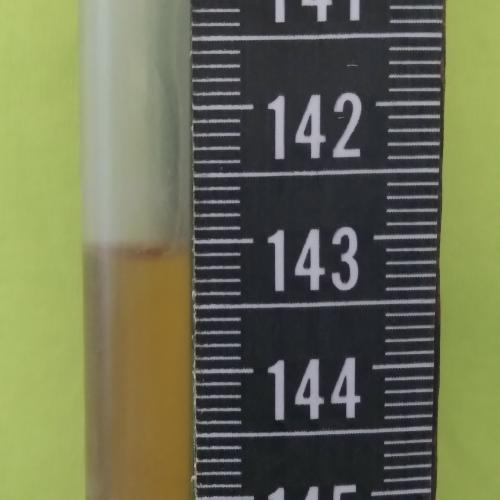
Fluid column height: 143.1 cm